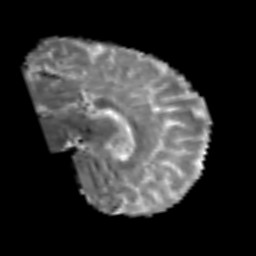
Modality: MD
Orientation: sagittal
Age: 50
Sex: male
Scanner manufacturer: siemens
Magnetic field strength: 3 T
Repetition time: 6.1 s
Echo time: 0.101 s